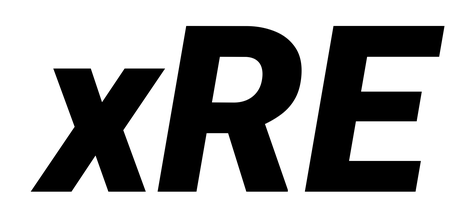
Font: Roboto-Italic_Black_Italic